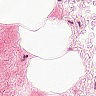
Metastatic tissue present: no